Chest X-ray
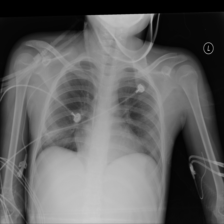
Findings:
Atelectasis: negative
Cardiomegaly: negative
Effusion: negative
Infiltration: negative
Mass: negative
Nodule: negative
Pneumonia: negative
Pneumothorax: negative
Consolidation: positive
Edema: negative
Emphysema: negative
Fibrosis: negative
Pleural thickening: negative
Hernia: negative